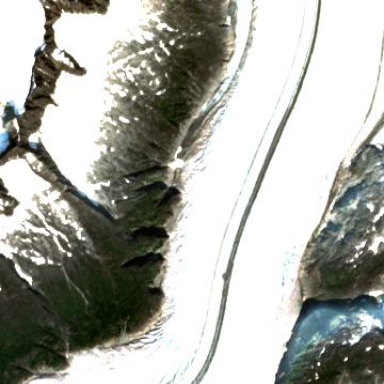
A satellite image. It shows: Glacier with surface of ice.